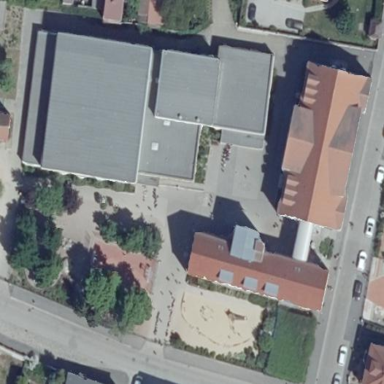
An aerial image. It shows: School.